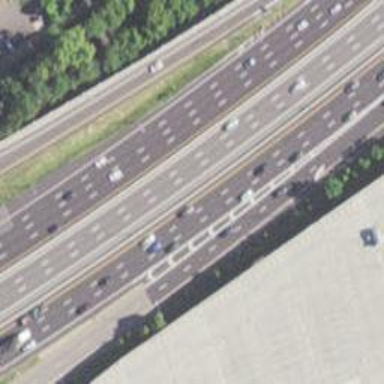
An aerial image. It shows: Asphalt motorway.